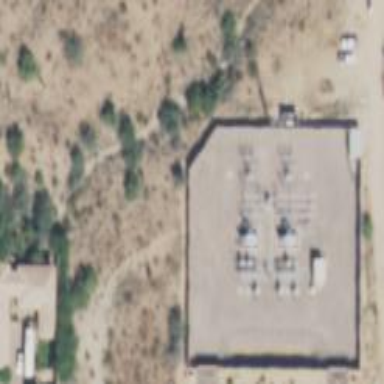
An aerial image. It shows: Outdoor power substation with surrounding wall. The substation operates at the distribution level.